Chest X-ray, PA view. Patient: 40 years old, sex F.
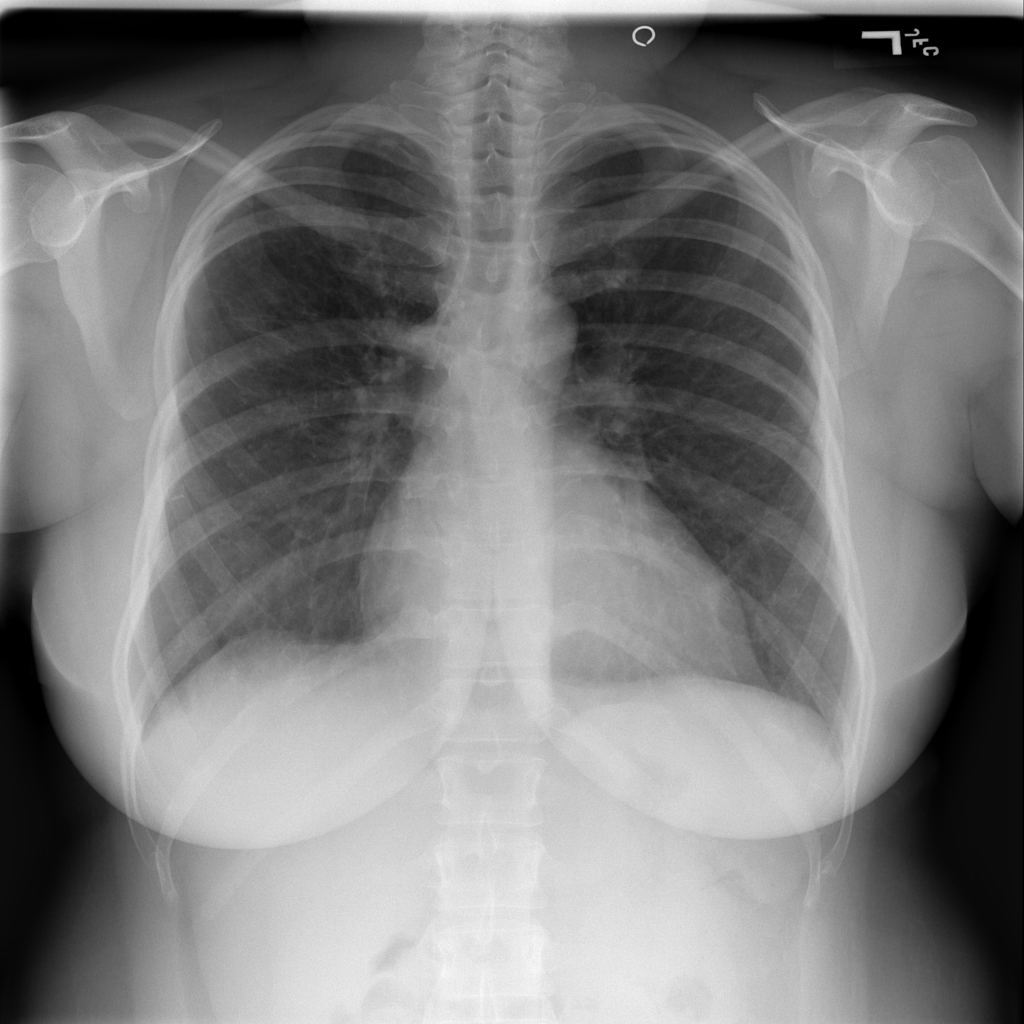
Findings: Nodule